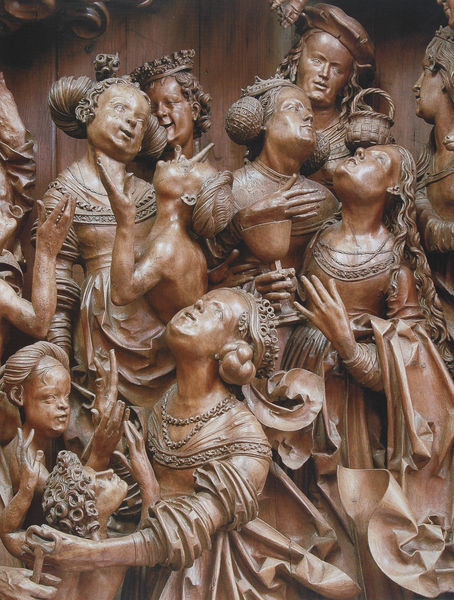
Titel: Marienaltar, Mittelschrein, rechte Gruppe weiblicher Heiliger, vorn Katharina, rechts Barbara, darüber Dorothea
Künstler: Meister von Mauer
Standort: Mauer bei Melk
Institution: St. Maria am grünen Anger
Schlagwörter: hand, himmel, körper, mann, nackt, frauen, menschen, mädchen, ausschnitt, bewegung, braun, damen, finger, frau, frisur, frisuren, geste, glas, holz, hut, hüte, kleid, kleider, köpfe, mund, männer, ohrring, schmuck, blick, schleier, fest, leute, menge, feiern, gedränge, gelage, gesichter, mütze, trinken, arme, augen, blicke, falten, kleidung, sehen, gesten, hände, reiche, gewand, haare, kelch, reich, stickerei, stoff, gewänder, kind, ohrringe, borte, gotik, krone, locke, locken, ohren, kinder, skulptur, relief, dutt, holzschnitt, kette, figuren, wein, detail, korb, bronze, faltenwurf, plastik, zeigen, halskette, foto, oben, becher, lachen, ketten, dynamik, gestik, beten, altar, hochaltar, schnitzerei, barett, plastiken, flehen, erhoben, pokal, schnecken, körbchen, netz, geschnitzt, schnitzen, bitten, gegossen, nachr, rufen, kronen, schnitzaltar, lebendig, dank, colier, jungfrauen, zusammen, afrikanisch, riemenschneider, flehend, lindenholz, haarnetz, ltar, personena, verwirrend, palstik, schokolade, abartig, krpne, virulent, virtuos, schokolada, schkolade, holz frauen, schntizerei